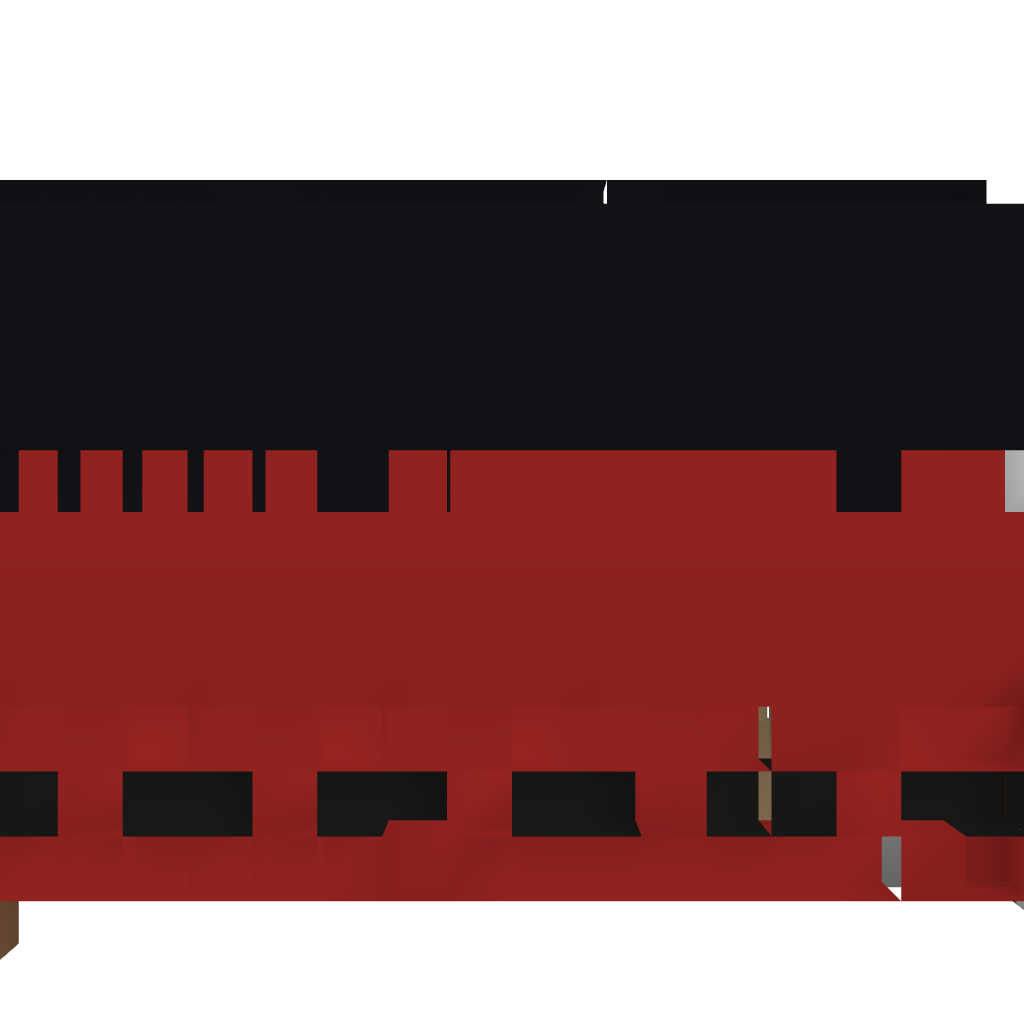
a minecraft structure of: Livestock Barn